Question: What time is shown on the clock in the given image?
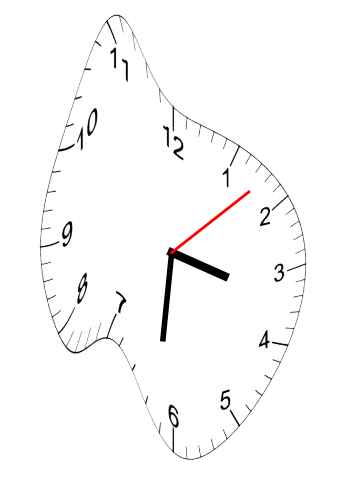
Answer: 03:31:08